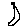
Label: moon